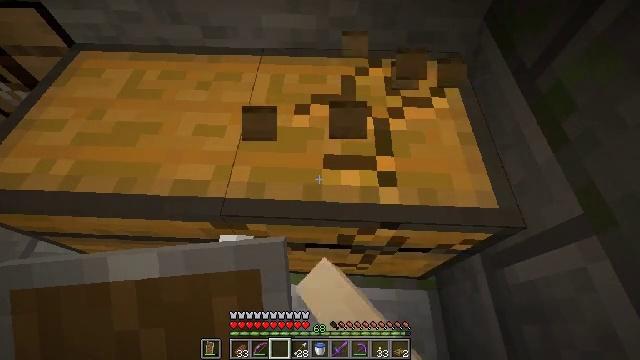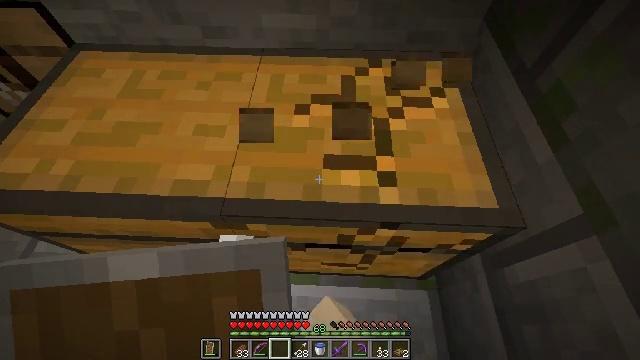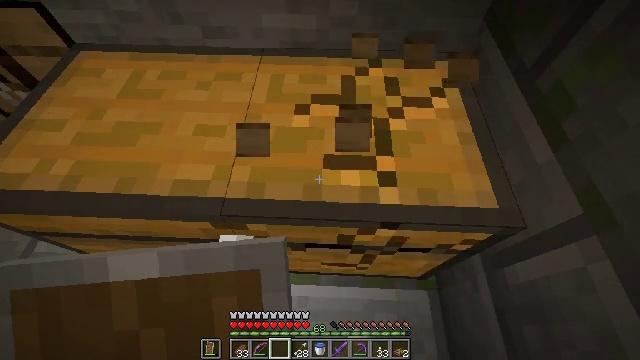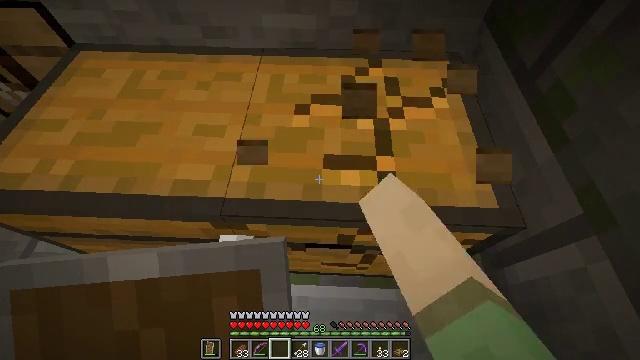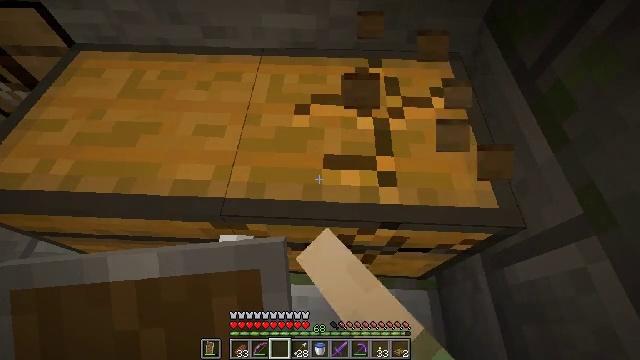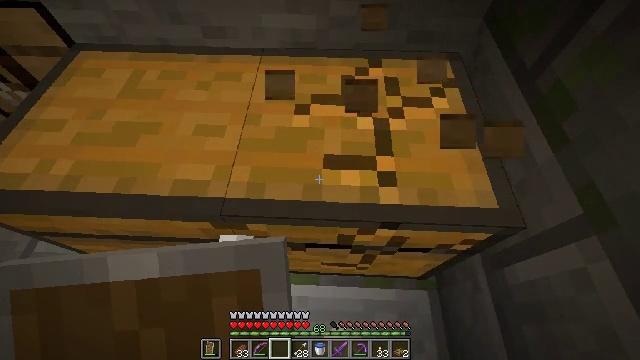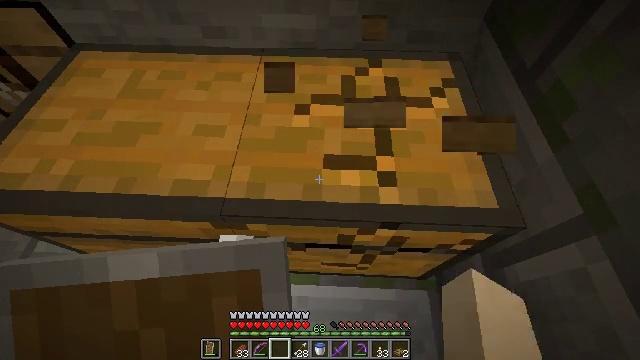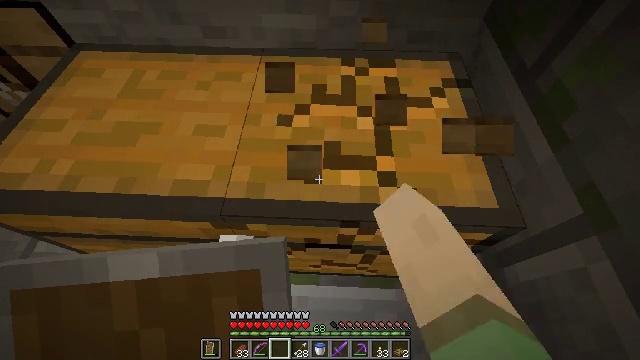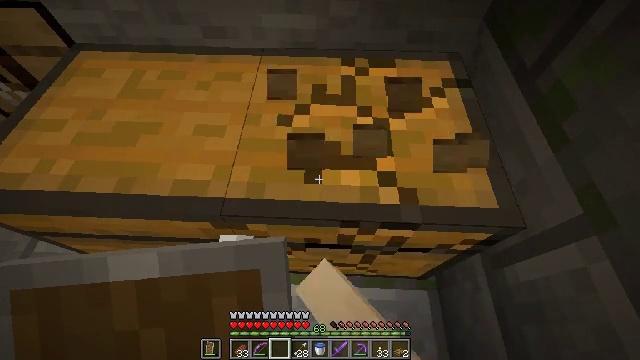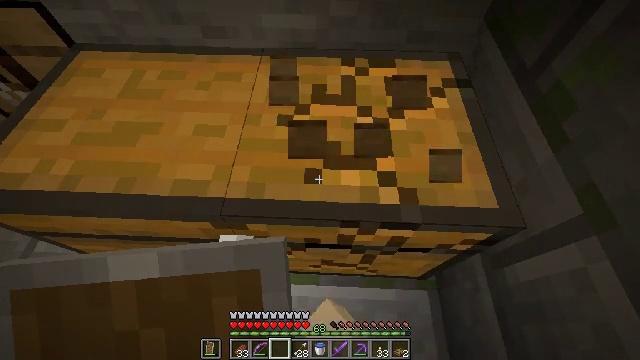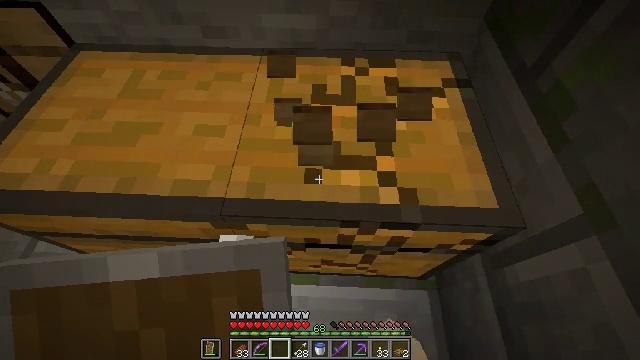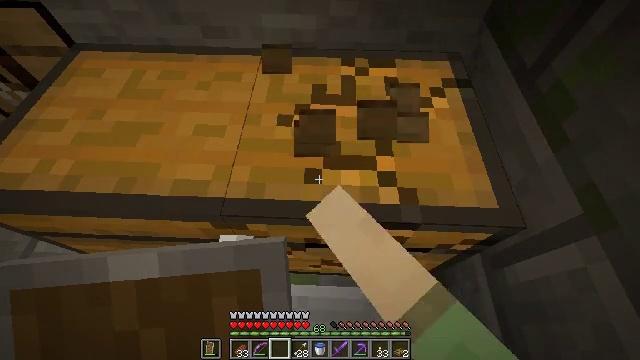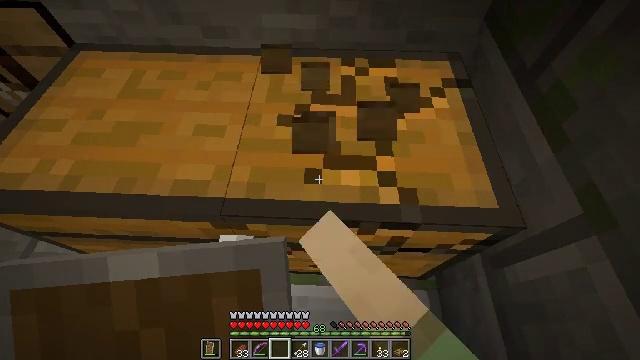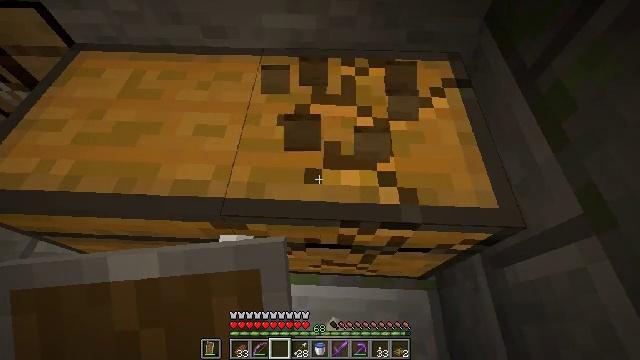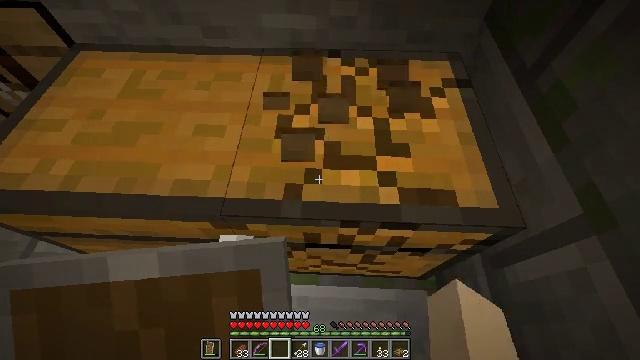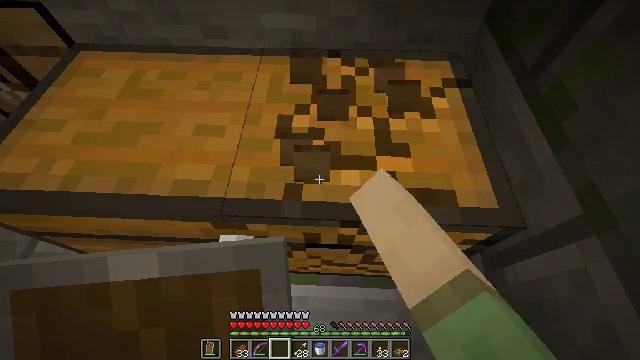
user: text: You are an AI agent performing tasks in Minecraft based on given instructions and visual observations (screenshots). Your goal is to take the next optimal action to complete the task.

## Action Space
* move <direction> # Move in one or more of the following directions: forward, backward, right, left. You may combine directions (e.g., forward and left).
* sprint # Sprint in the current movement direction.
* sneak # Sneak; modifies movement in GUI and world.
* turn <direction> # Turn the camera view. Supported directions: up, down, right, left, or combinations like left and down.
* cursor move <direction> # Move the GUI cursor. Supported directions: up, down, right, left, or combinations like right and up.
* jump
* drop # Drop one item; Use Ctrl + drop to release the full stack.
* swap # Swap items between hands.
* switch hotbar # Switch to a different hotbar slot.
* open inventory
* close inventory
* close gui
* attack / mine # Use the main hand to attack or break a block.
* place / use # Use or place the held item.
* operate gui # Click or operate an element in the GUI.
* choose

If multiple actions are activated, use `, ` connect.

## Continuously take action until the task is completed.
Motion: motion action
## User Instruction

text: Mine the chest to collect it.
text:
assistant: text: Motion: attack / mine
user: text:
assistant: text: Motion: attack / mine
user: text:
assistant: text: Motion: attack / mine
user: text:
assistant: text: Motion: attack / mine
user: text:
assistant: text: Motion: attack / mine
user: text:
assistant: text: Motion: attack / mine
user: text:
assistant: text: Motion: attack / mine
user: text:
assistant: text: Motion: attack / mine
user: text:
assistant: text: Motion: attack / mine
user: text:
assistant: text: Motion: attack / mine
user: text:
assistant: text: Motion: attack / mine
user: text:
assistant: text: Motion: attack / mine
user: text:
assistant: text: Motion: attack / mine
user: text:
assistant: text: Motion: attack / mine
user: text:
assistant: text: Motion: attack / mine
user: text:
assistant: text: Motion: attack / mine
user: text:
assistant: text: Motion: attack / mine
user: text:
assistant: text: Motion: attack / mine
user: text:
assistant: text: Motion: attack / mine
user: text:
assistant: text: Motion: attack / mine
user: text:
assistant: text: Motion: attack / mine
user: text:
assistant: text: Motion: attack / mine
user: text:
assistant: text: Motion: attack / mine
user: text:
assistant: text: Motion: attack / mine
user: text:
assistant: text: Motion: attack / mine
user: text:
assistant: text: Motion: attack / mine
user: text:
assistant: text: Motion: attack / mine
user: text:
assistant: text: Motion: attack / mine
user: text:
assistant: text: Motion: attack / mine
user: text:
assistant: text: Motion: attack / mine